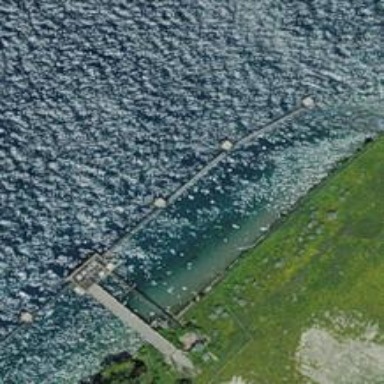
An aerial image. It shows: Pier with mooring facilities.